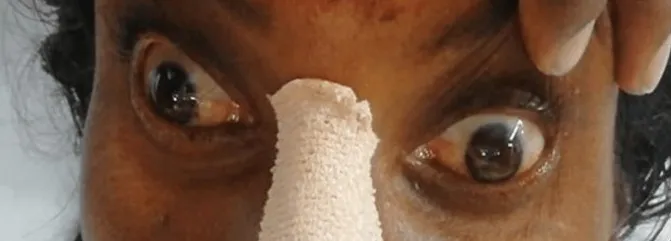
Left eye abduction palsy when the patient was asked to look toward the left. Note the adduction palsy in the right eye.
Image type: medical_photograph (other_medical_photograph)